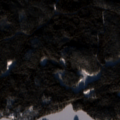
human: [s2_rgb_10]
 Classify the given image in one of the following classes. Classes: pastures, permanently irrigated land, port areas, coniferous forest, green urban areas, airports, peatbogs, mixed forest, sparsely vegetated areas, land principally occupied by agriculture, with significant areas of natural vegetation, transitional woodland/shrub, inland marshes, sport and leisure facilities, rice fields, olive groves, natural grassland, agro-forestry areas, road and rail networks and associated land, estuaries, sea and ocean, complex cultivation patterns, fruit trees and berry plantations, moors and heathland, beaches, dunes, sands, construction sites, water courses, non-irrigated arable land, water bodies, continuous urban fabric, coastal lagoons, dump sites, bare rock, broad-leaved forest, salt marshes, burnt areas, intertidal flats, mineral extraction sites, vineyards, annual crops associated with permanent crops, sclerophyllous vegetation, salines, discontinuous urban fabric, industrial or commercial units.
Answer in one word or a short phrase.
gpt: coniferous forest, water bodies